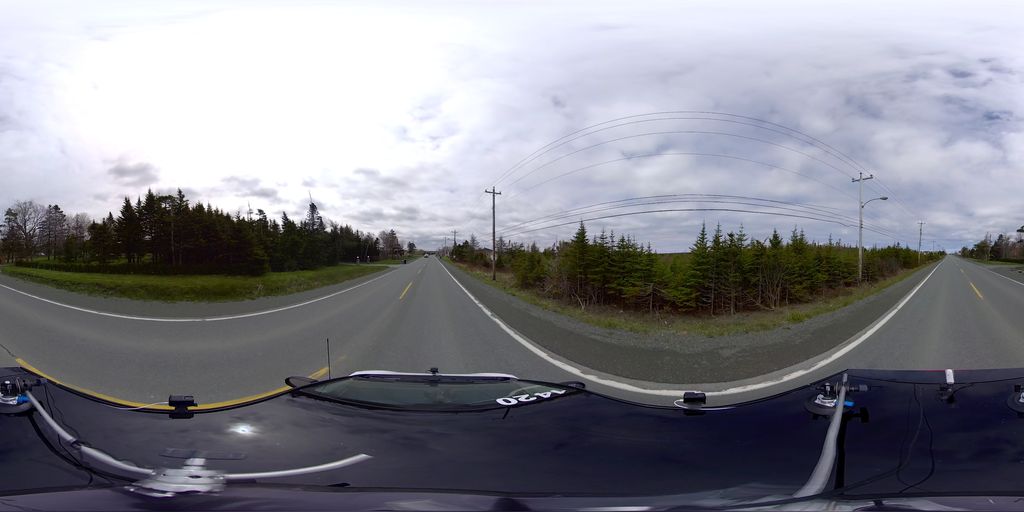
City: st_johns